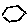
Label: hexagon